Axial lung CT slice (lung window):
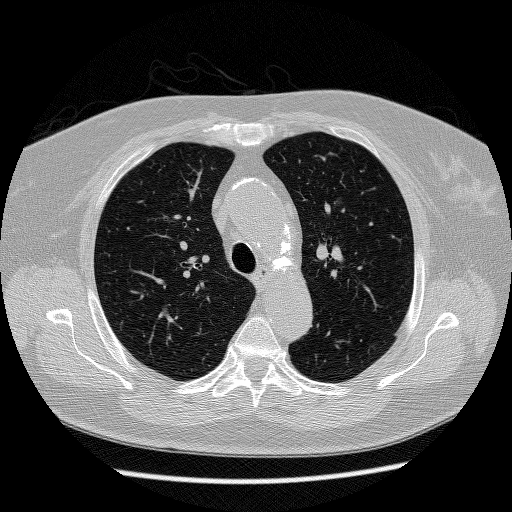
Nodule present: no